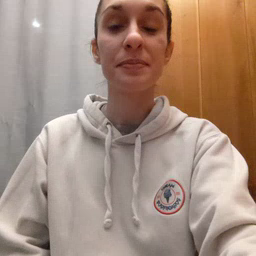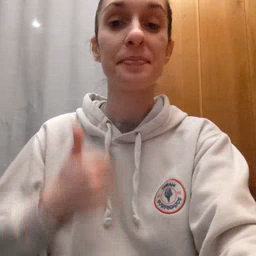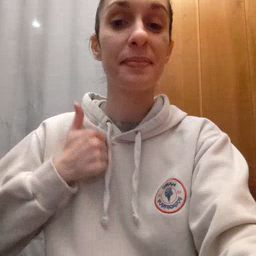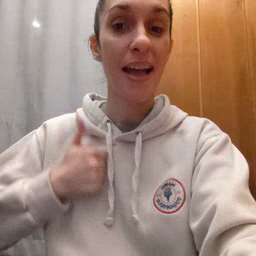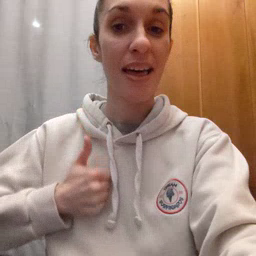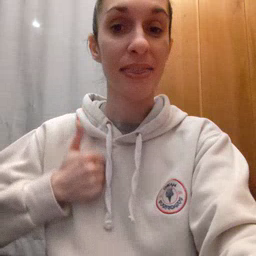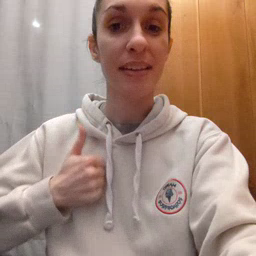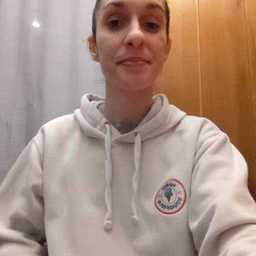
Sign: bath